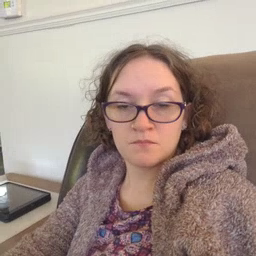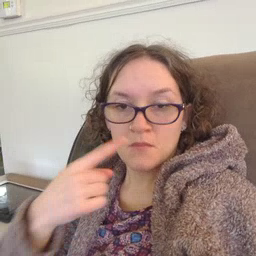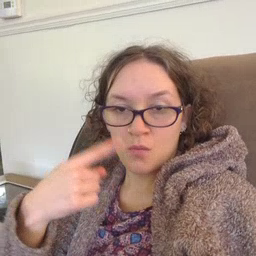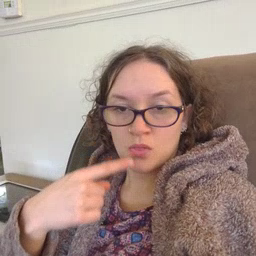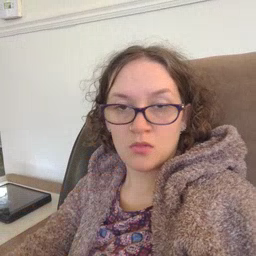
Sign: mouth